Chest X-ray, PA view. Patient: 40 years old, sex M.
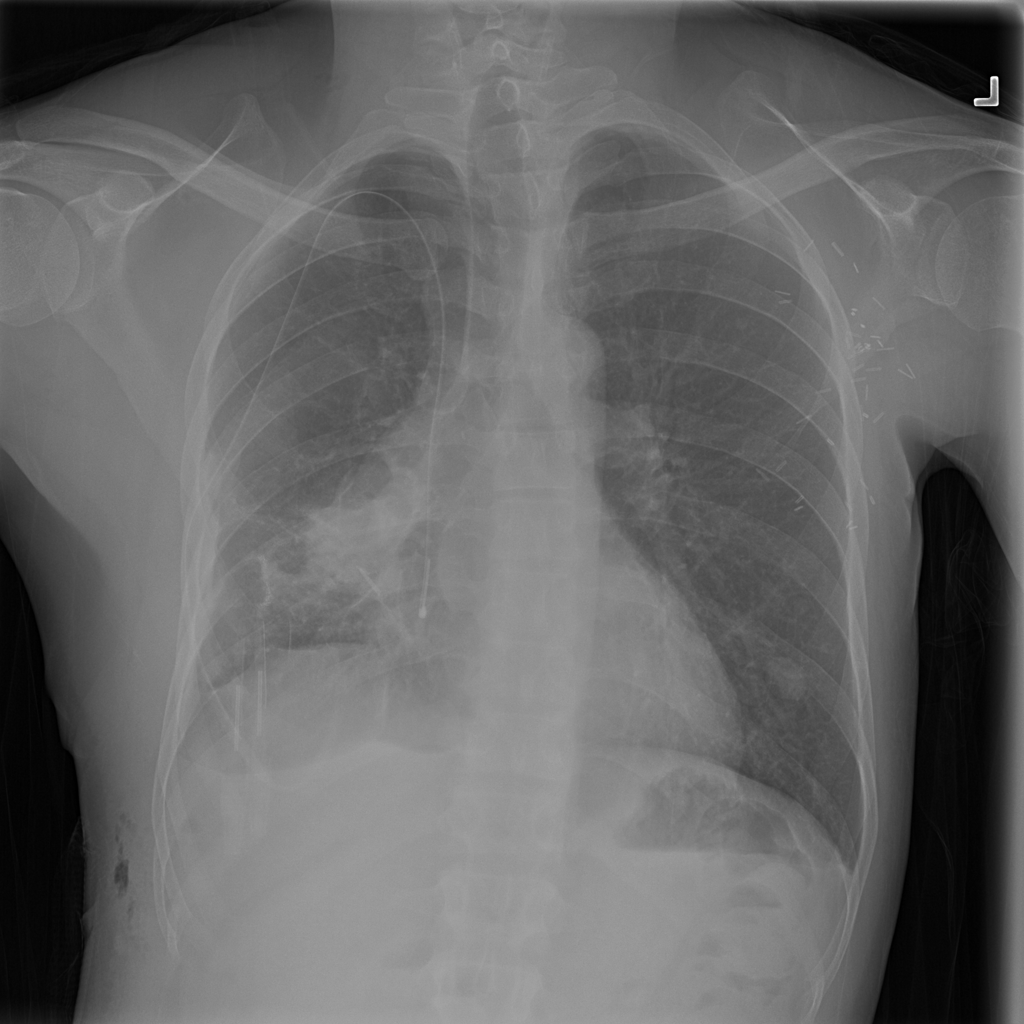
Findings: Emphysema, Mass, Nodule, Pleural_Thickening